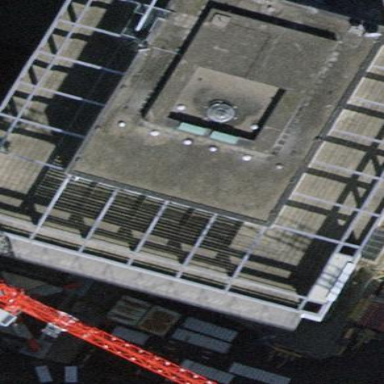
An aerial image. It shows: Hospital building with flat roof. The building is colored in light grey shade.